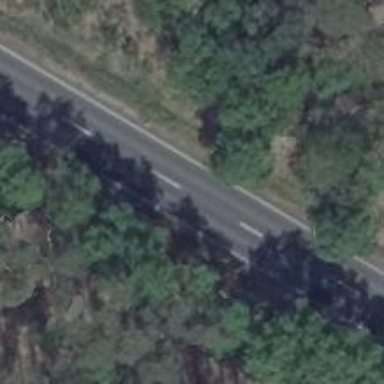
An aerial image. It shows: Secondary road with asphalt surface.